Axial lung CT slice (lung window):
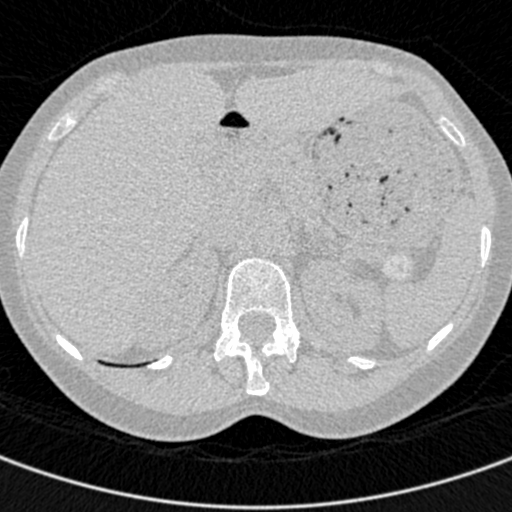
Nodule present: no